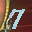
Label: 7